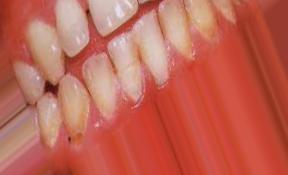
Condition: Tooth Discoloration